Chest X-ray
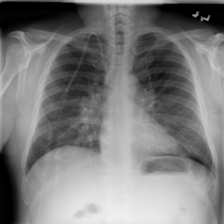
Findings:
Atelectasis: negative
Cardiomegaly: negative
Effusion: negative
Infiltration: negative
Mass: negative
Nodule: negative
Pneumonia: negative
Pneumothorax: negative
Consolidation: negative
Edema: negative
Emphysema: negative
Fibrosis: negative
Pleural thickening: negative
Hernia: negative